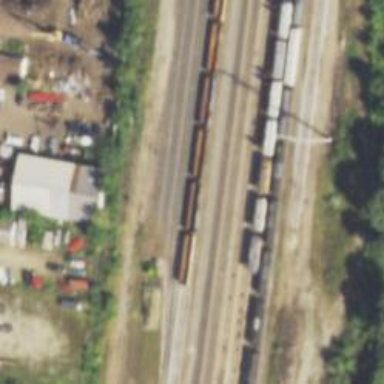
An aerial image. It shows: Abandoned railway.